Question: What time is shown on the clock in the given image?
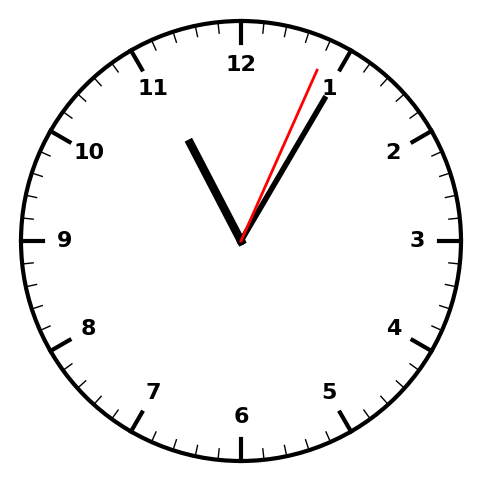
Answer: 11:05:04